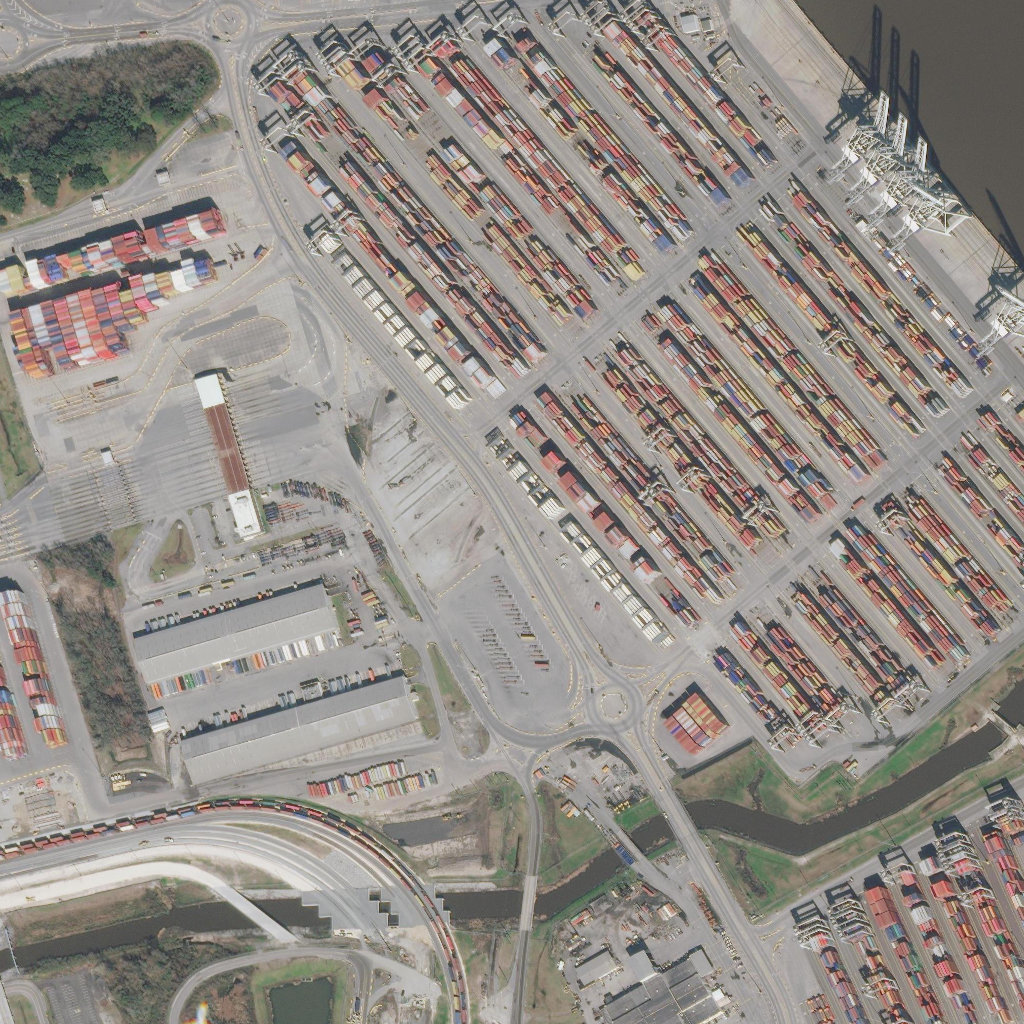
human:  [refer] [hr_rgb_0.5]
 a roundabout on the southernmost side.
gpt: <box>[[57, 65, 63, 72, 0]]</box>

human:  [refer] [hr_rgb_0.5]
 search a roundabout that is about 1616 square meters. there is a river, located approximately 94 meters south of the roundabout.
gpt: <box>[[56, 66, 63, 72, 0]]</box>